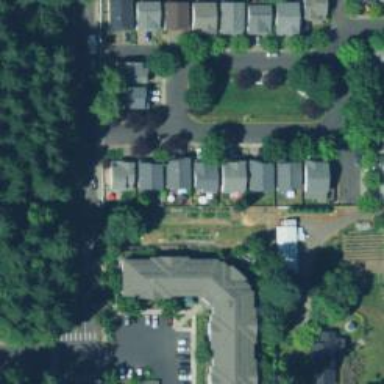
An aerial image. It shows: Residential road with sidewalk on the left side.